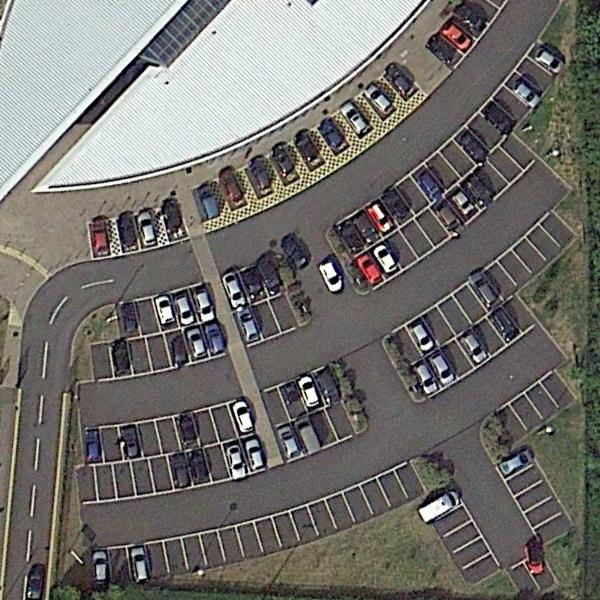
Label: Parking